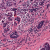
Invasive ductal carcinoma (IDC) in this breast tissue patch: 0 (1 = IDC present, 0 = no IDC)